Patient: sex F, age 58
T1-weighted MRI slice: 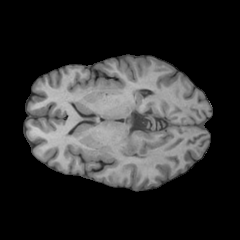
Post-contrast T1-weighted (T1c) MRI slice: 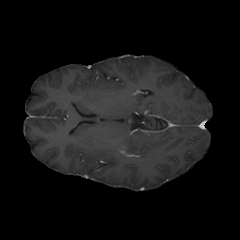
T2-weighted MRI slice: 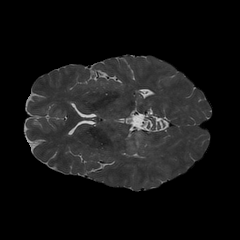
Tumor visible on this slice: yes
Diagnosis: Glioblastoma, IDH-wildtype
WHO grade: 4